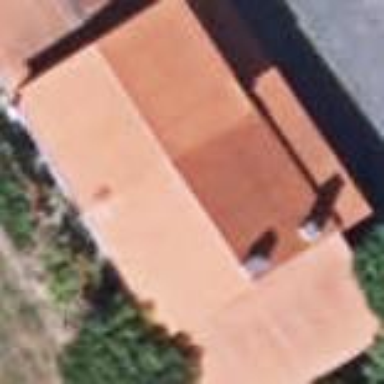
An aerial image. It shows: Simple and straightforward house.